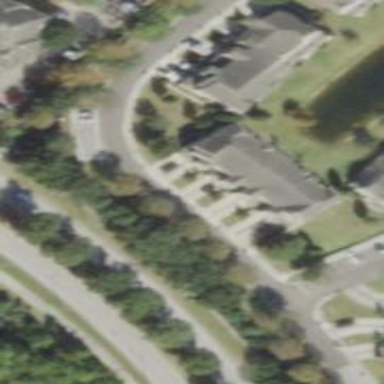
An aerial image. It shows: Image showing building with apartments.